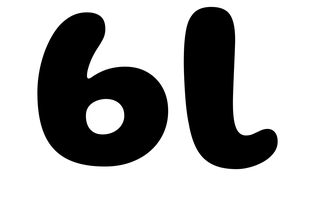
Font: Gluten_Bold